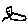
Label: bird